Field crop: maize
Growth stage: 2
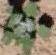
Species: chenopodium